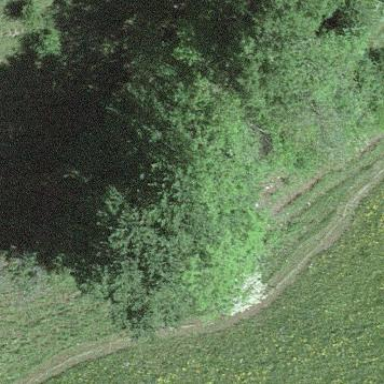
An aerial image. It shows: Forest area.